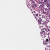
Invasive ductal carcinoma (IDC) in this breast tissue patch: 1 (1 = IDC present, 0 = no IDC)